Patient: sex F, age 66
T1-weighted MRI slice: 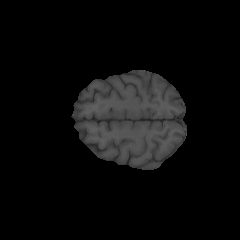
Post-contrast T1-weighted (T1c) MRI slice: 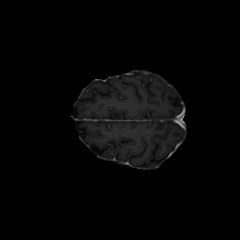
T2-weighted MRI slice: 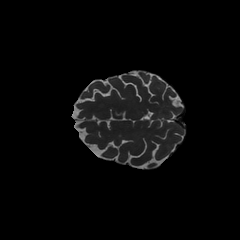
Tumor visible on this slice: no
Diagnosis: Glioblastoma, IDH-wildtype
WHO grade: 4